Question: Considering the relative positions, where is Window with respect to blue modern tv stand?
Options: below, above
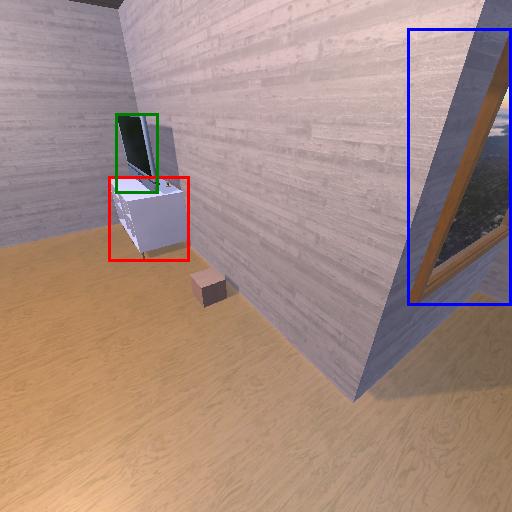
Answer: below